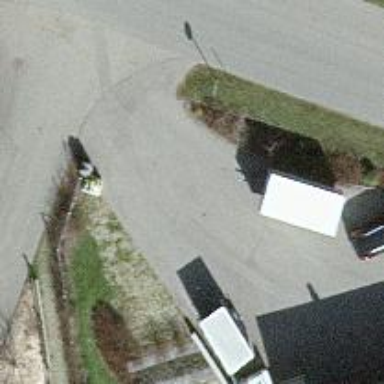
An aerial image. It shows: Driveway leading to service road.